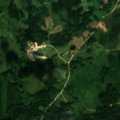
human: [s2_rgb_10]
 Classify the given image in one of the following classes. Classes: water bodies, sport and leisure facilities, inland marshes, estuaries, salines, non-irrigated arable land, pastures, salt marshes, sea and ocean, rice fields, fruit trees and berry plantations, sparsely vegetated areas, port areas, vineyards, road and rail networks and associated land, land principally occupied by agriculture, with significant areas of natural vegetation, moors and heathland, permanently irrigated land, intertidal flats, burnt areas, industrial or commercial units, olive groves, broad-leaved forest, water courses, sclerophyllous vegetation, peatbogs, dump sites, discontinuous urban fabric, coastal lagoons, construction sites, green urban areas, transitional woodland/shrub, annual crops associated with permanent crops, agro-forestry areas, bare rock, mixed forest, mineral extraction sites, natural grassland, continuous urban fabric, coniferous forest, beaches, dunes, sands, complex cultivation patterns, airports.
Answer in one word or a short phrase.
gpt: land principally occupied by agriculture, with significant areas of natural vegetation, broad-leaved forest, mixed forest, transitional woodland/shrub